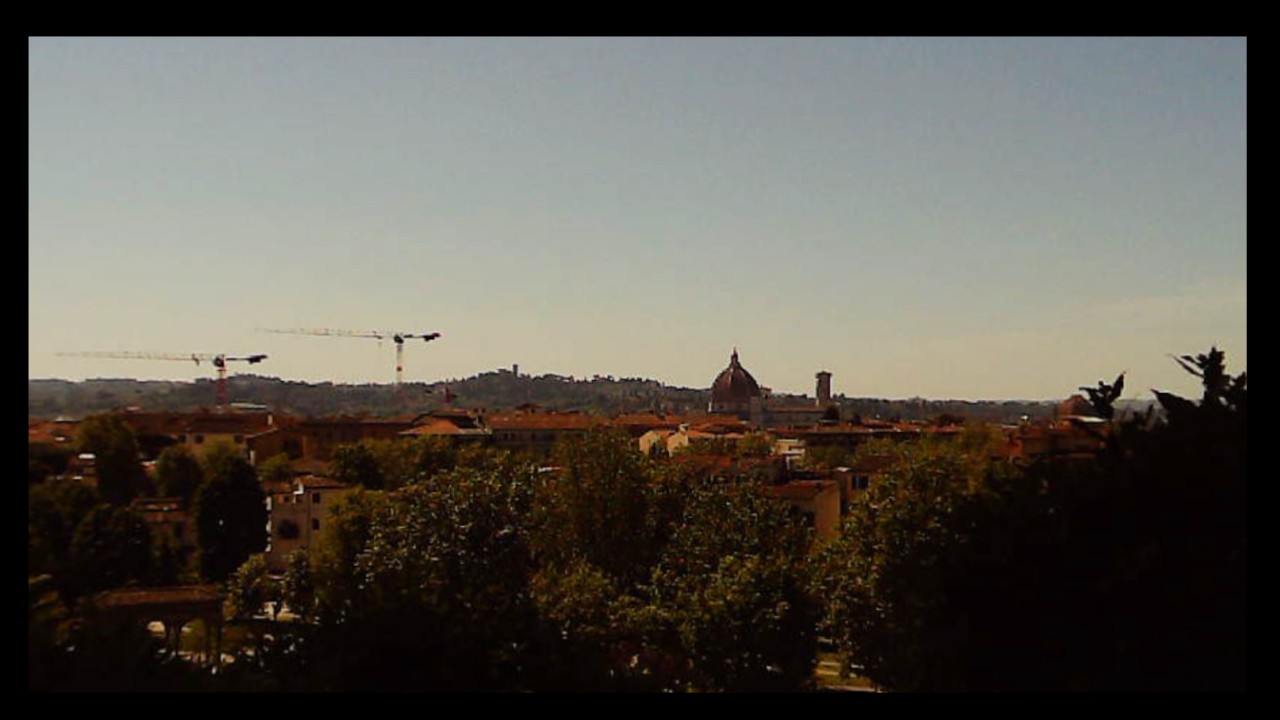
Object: Betafpv air75